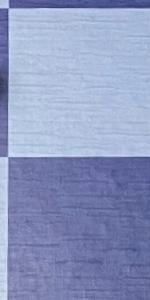
Label: Empty